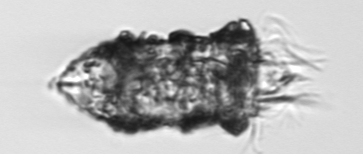
Label: Tintinnopsis